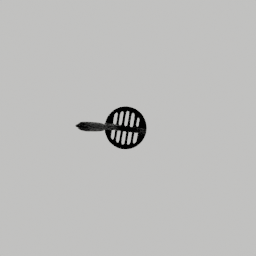
Label: tools